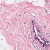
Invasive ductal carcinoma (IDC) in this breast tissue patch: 0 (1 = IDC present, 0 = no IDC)